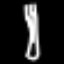
Label: fork